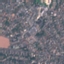
Land use / land cover class: Residential